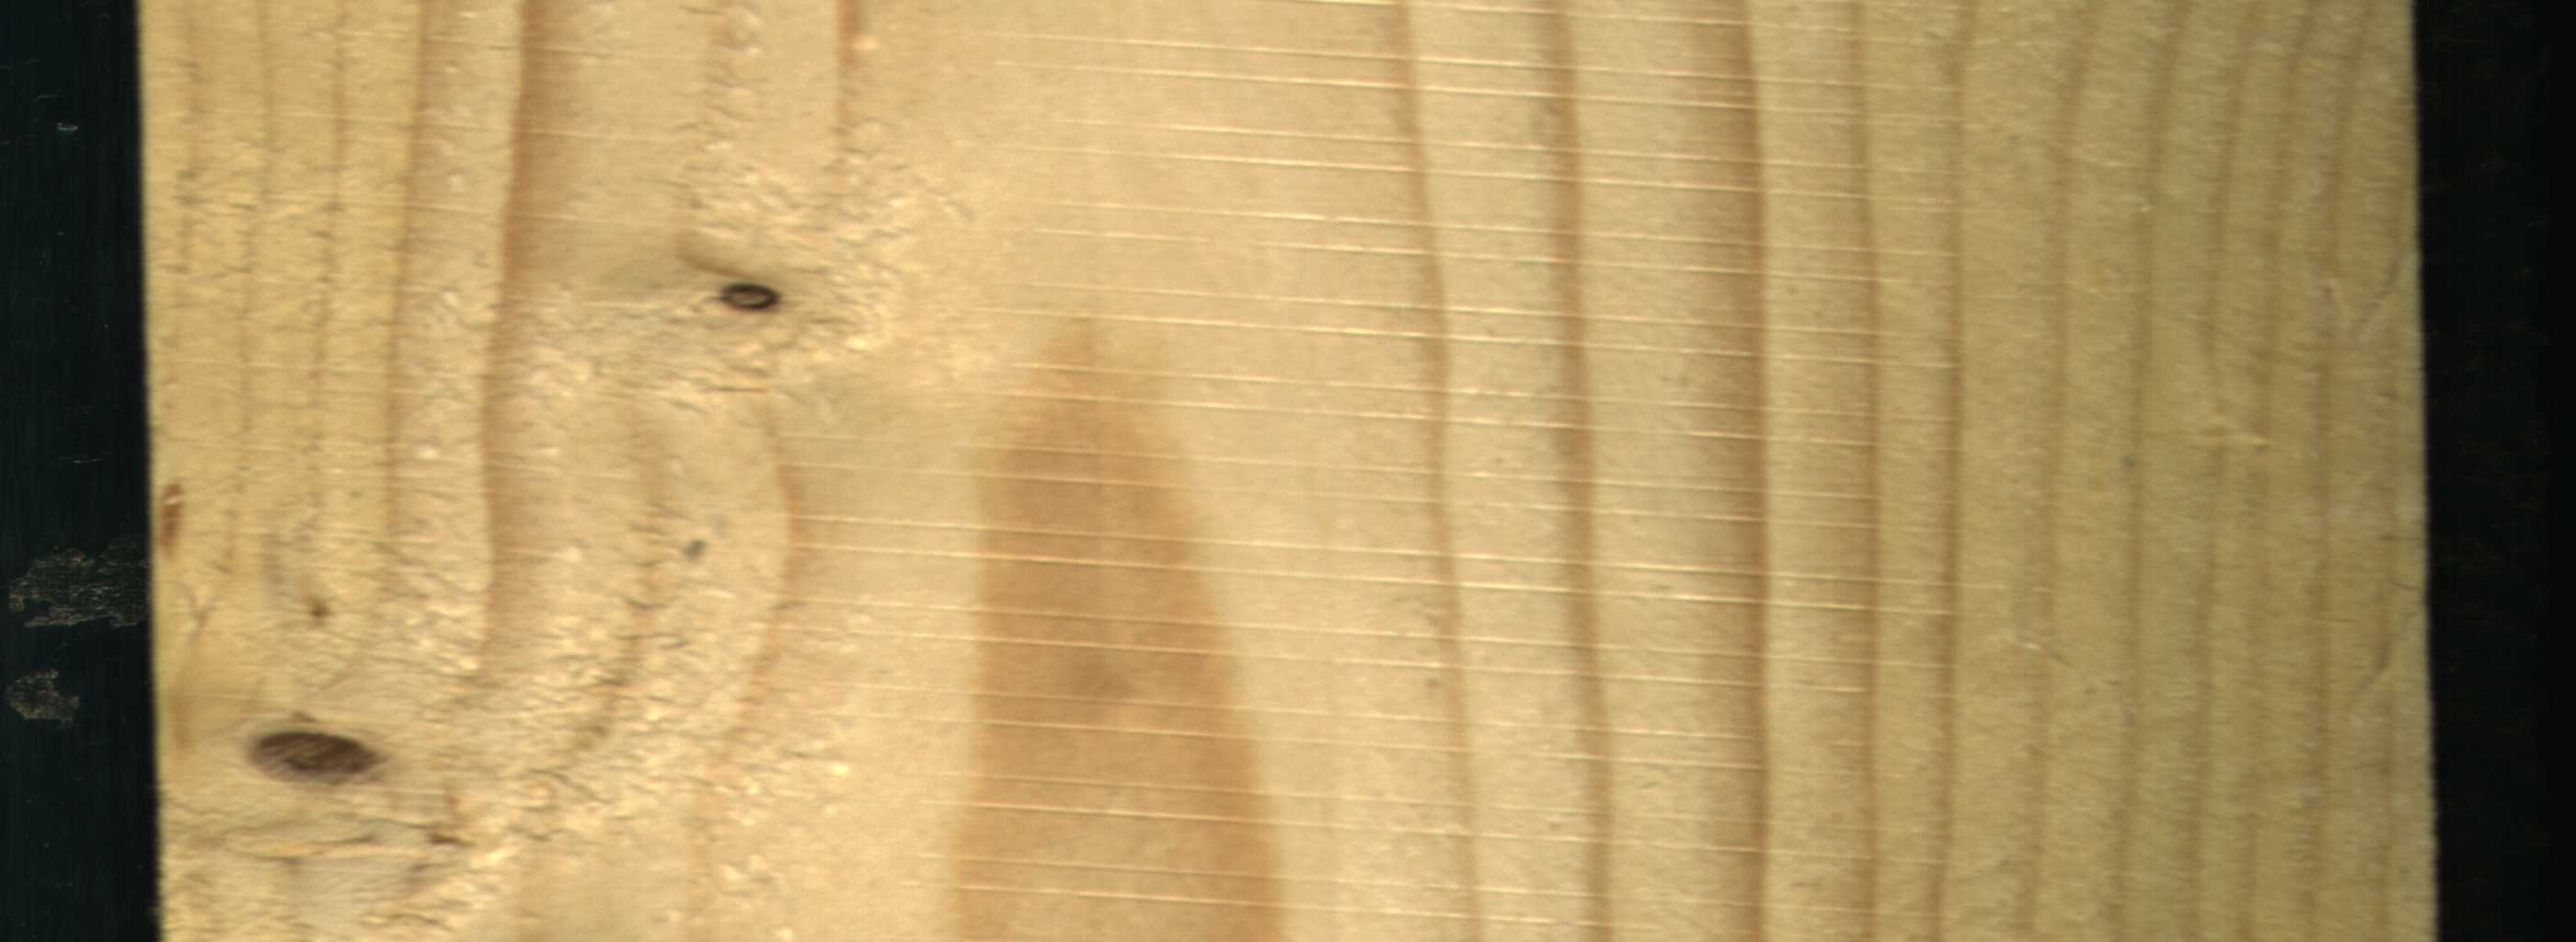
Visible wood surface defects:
Live_Knot
Live_Knot